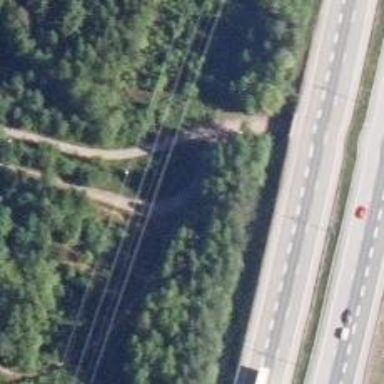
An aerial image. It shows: Cycleway.